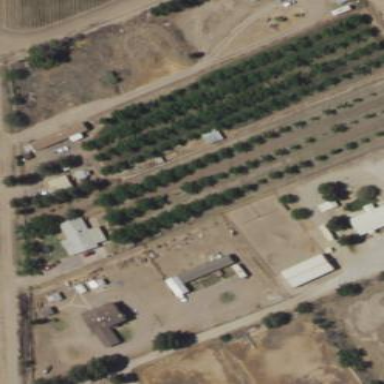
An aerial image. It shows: Orchard.